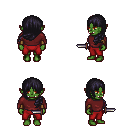
a pixel art fantasy rpg character, female body template, orc, green skin, maroon long-sleeve shirt, red pants, raven left-swept hairstyle, cloth bracers, dagger, four views (front, back, left, right), 2x2 character sprite sheet, small pixel art, hard edges, no anti-aliasing